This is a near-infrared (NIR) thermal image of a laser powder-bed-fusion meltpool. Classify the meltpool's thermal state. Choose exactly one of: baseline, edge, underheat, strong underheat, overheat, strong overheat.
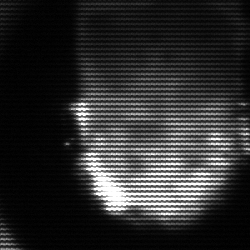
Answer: baseline